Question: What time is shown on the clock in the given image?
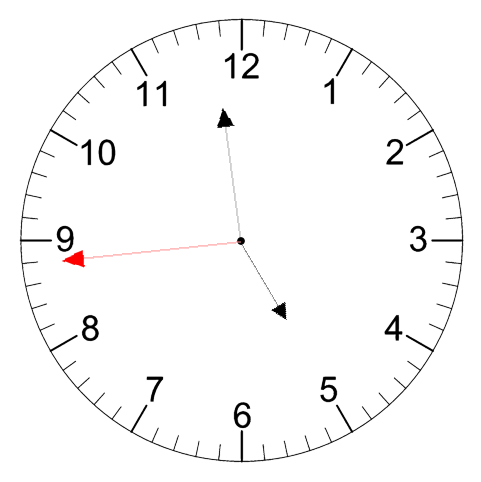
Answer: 04:58:44